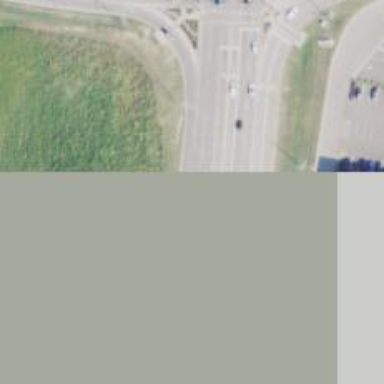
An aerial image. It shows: Tertiary link road with asphalt surface.